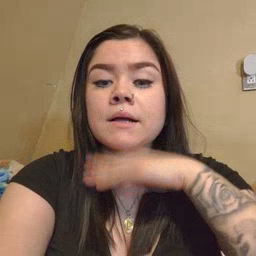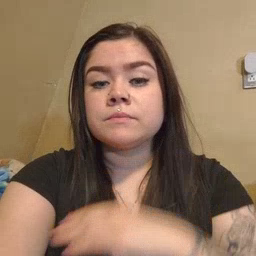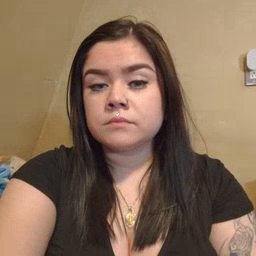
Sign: pig